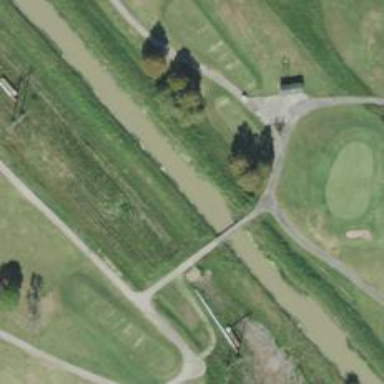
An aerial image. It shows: Path for both roads and golfers.